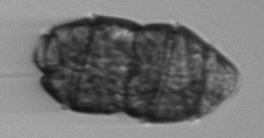
Label: Margalefidinium